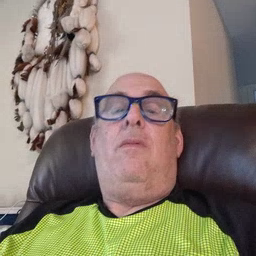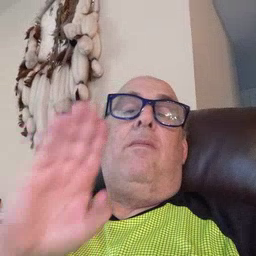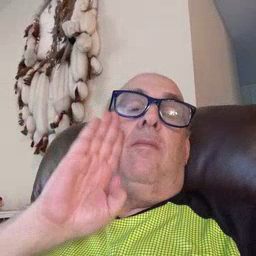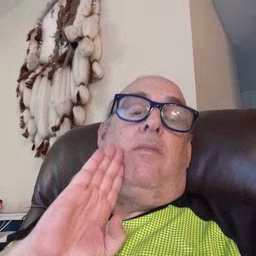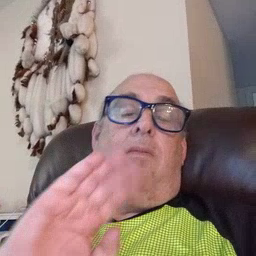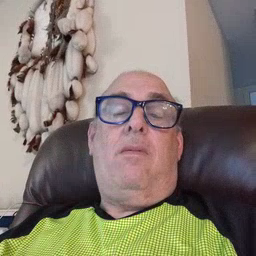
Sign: brown